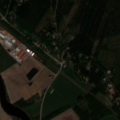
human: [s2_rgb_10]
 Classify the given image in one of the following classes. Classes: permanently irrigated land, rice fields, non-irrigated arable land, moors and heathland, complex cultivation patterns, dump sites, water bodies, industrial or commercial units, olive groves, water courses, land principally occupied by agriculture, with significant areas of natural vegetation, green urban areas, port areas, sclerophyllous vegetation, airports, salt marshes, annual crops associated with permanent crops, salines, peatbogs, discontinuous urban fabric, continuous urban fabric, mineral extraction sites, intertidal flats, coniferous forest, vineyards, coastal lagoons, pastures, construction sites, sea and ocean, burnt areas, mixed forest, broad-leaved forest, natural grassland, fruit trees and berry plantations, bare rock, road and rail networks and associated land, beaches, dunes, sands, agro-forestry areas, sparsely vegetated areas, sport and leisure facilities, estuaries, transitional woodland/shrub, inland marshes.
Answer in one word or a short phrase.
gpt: discontinuous urban fabric, non-irrigated arable land, land principally occupied by agriculture, with significant areas of natural vegetation, coniferous forest, transitional woodland/shrub